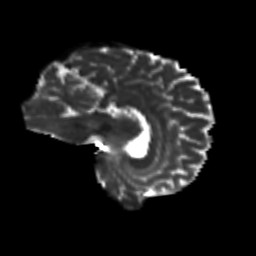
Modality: T2w
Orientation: sagittal
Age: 44
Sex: male
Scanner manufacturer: siemens
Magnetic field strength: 3 T
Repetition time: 8.6 s
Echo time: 0.095 s